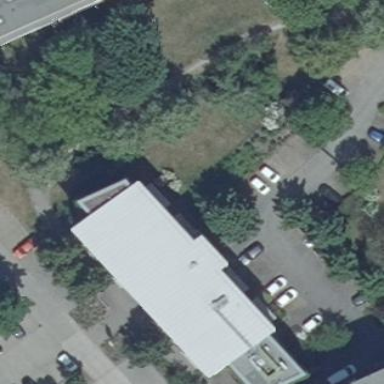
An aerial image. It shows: White building with metal skillion roof. The roof is silver in color.